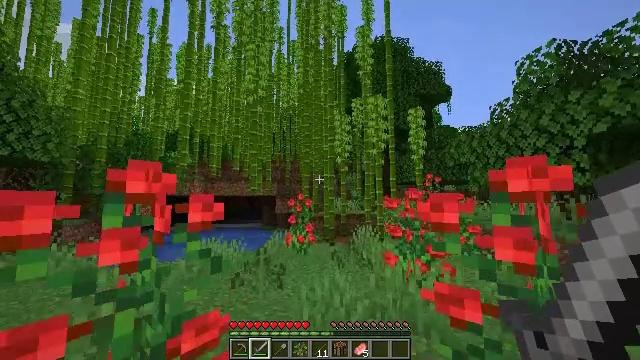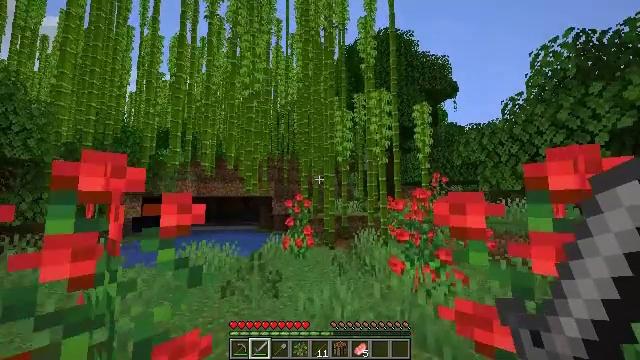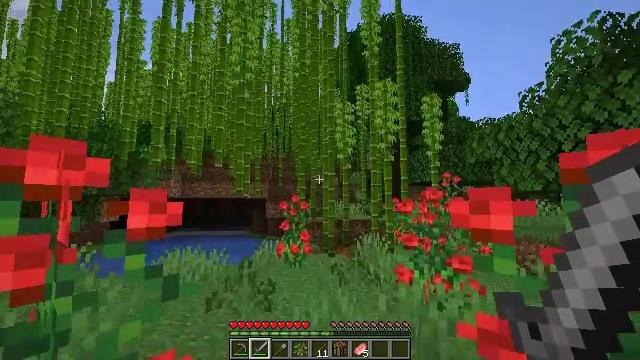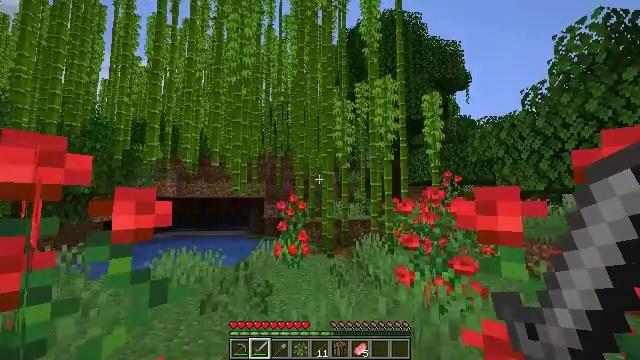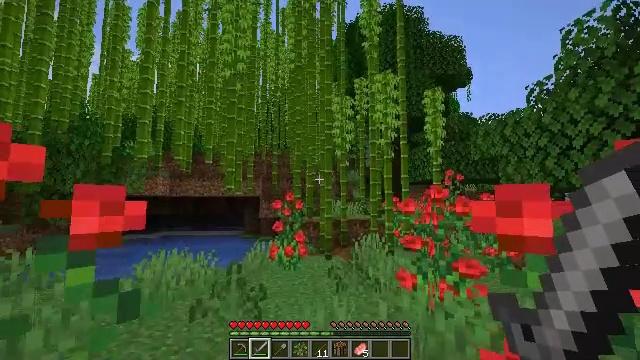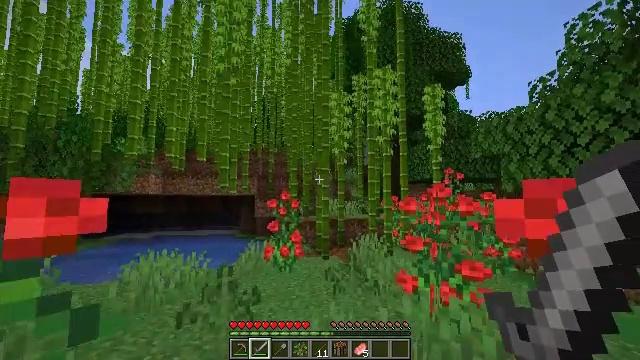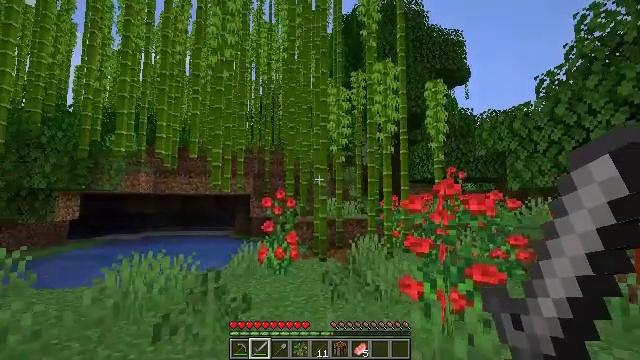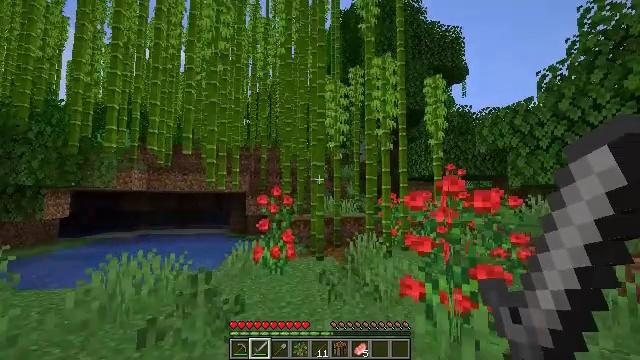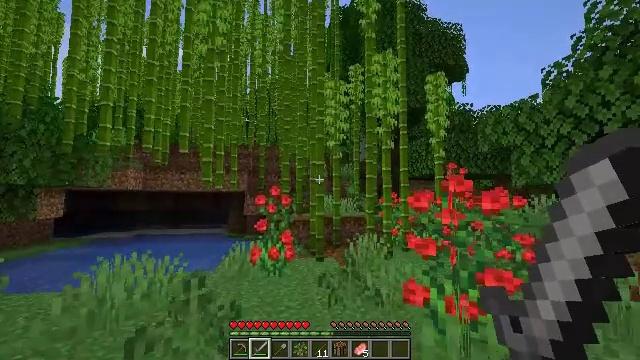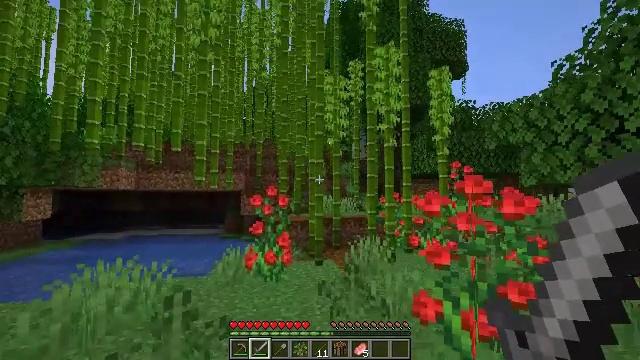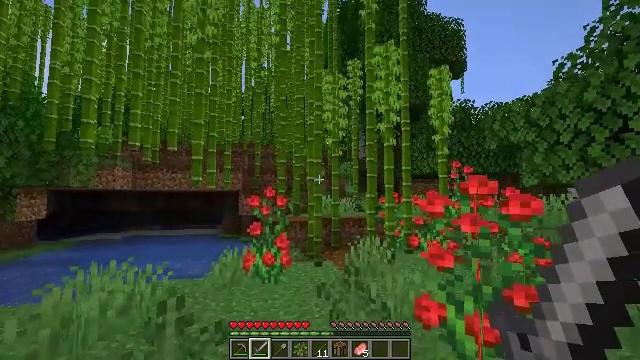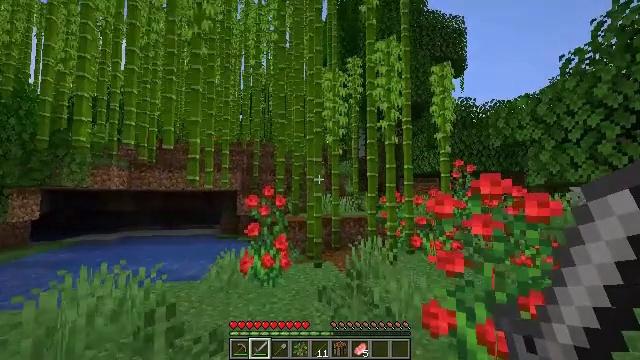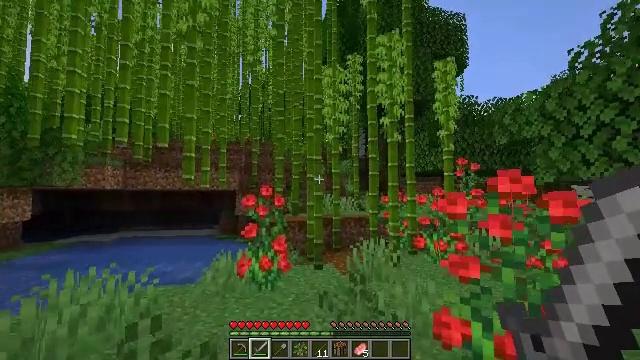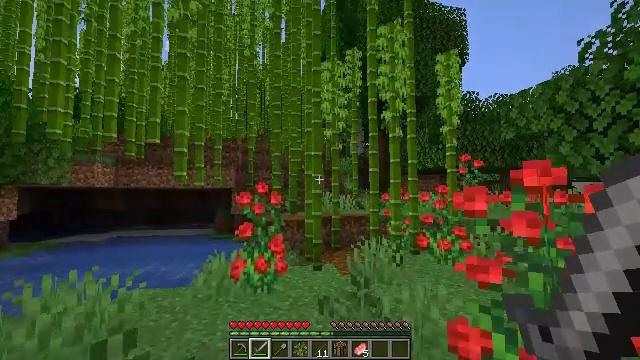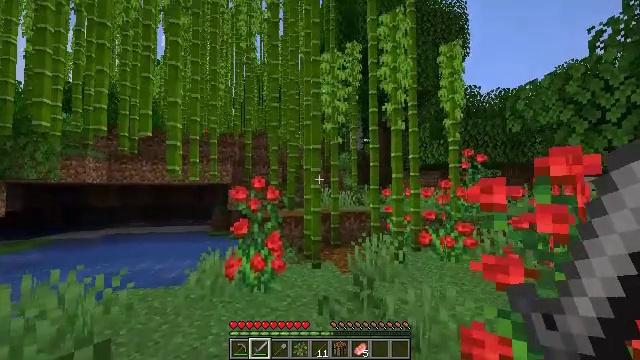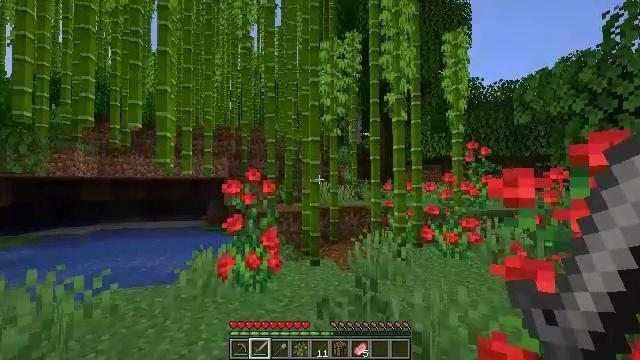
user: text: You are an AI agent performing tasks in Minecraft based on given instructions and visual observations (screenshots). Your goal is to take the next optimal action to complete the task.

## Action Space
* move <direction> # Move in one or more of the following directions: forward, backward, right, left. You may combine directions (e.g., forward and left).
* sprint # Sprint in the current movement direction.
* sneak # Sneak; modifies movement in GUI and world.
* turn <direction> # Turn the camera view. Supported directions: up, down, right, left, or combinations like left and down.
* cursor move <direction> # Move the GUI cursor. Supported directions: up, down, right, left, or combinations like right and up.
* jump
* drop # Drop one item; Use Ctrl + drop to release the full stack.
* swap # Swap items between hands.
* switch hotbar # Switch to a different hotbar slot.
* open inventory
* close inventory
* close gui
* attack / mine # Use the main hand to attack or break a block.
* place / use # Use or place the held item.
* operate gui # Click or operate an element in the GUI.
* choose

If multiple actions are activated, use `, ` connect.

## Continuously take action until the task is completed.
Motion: motion action
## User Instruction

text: Attack bamboo to gather it.
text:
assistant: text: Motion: no_op
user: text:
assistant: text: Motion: no_op
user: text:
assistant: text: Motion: move forward
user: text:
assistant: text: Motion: move forward
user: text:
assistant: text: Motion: move forward
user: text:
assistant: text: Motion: move forward
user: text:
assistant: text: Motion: move forward
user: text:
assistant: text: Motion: move forward
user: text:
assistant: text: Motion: move forward
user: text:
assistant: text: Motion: move forward
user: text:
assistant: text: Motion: move forward
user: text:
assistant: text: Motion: move forward
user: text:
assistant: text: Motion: move forward
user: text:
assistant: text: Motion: move forward
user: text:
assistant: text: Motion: move forward, turn down
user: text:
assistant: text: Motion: move forward, turn down
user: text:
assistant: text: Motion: move forward, turn down
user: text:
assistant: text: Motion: move forward
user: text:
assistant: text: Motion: move forward
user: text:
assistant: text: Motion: move forward
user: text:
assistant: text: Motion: move forward
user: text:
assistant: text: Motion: move forward
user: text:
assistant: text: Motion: move forward
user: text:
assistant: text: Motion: move forward, attack / mine
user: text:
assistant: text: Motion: move forward, attack / mine
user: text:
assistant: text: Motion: move forward, attack / mine
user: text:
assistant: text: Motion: move forward, attack / mine
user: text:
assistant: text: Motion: move forward, attack / mine
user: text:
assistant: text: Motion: attack / mine
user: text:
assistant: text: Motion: attack / mine